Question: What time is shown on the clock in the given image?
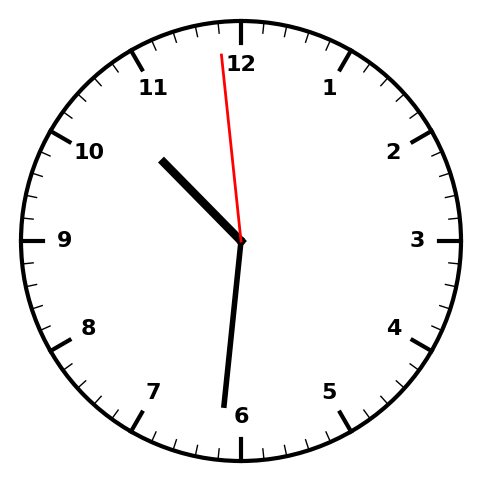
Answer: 10:30:59